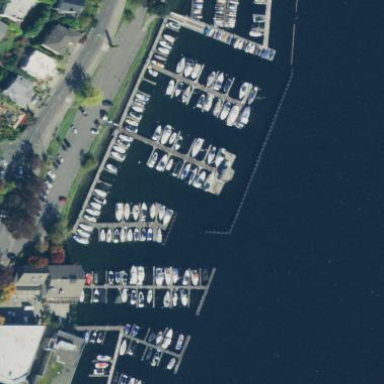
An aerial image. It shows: Marina area for leisure land.